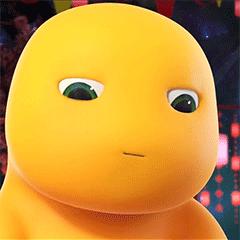
Label: nailong